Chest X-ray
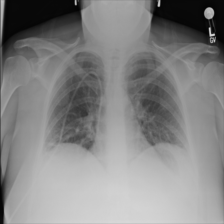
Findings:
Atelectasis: negative
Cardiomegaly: negative
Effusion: negative
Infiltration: negative
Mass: negative
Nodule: negative
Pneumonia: negative
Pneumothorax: negative
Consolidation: negative
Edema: negative
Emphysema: negative
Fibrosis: negative
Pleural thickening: negative
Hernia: negative